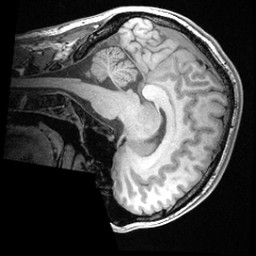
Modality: T1w
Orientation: sagittal
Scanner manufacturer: ge
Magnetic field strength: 3 T
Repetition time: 0.008572 s
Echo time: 0.003384 s